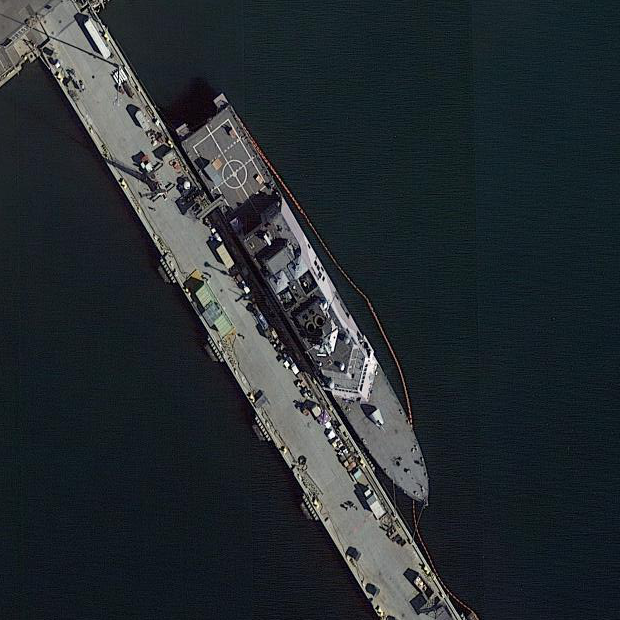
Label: Freedom-class_combat_ship